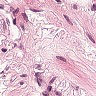
Metastatic tissue present: no